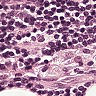
Metastatic tissue present: no